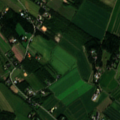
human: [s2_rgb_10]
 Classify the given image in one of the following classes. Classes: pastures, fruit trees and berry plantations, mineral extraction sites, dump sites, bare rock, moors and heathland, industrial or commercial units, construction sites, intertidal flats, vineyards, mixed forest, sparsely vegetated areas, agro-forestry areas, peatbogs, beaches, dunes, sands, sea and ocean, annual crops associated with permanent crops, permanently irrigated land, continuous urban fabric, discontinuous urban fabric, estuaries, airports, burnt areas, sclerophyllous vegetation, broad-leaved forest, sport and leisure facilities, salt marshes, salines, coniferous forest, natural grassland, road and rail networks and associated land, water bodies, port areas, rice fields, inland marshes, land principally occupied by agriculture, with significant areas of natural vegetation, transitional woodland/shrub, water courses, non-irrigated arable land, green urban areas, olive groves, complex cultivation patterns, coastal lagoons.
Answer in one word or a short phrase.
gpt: discontinuous urban fabric, non-irrigated arable land, land principally occupied by agriculture, with significant areas of natural vegetation